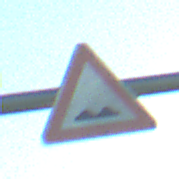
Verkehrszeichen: UnebeneFahrbahn
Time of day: MorningAfternoon
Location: Outdoor (Nature)
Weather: PartlyCloudy
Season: NotSpecified
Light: Natural